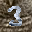
Label: 3